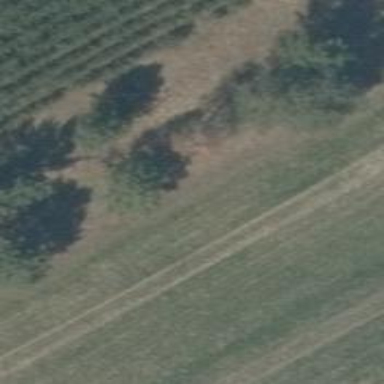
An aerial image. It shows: Hunting stand.